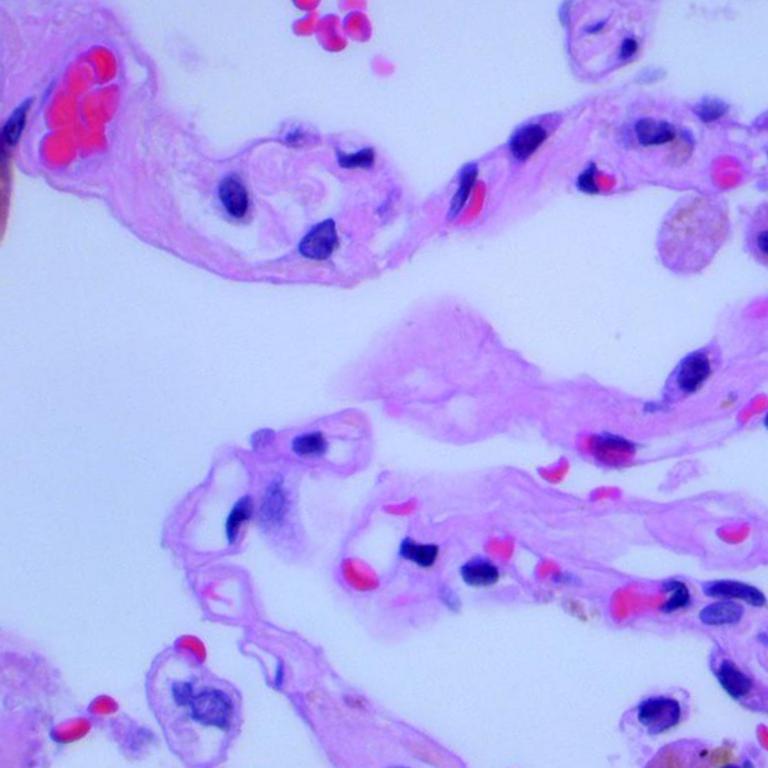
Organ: lung
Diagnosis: benign